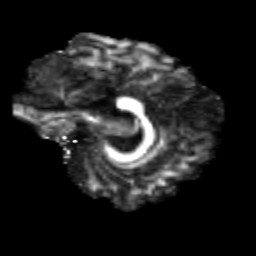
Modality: FA
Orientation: sagittal
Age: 27
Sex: female
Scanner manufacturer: siemens
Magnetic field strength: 3 T
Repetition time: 3.5 s
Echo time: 0.125 s